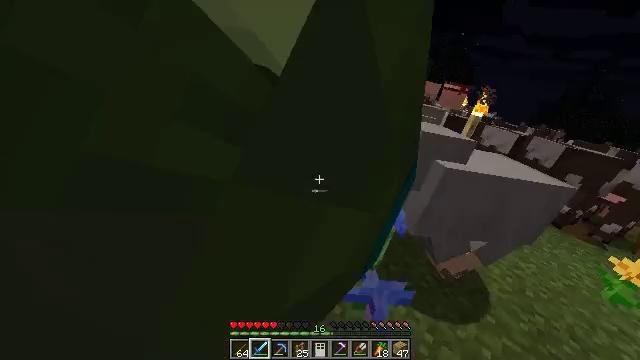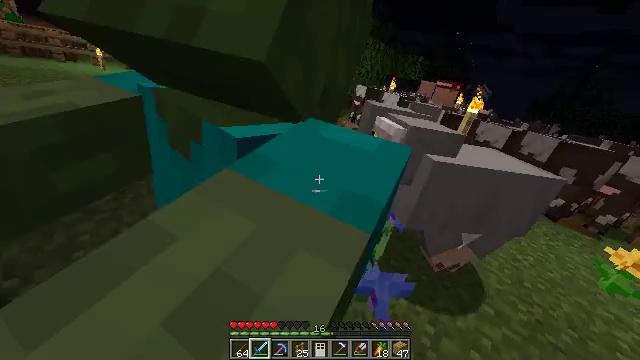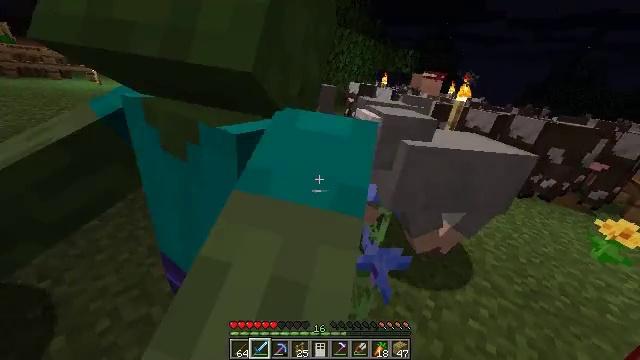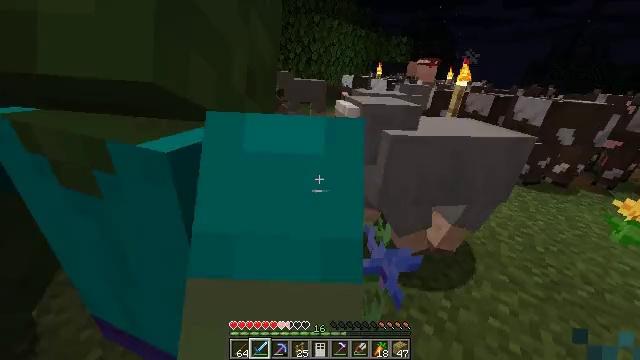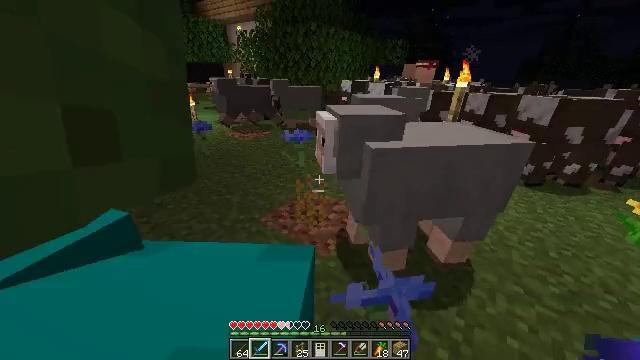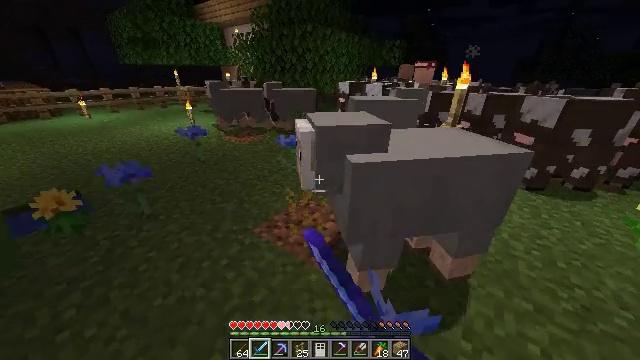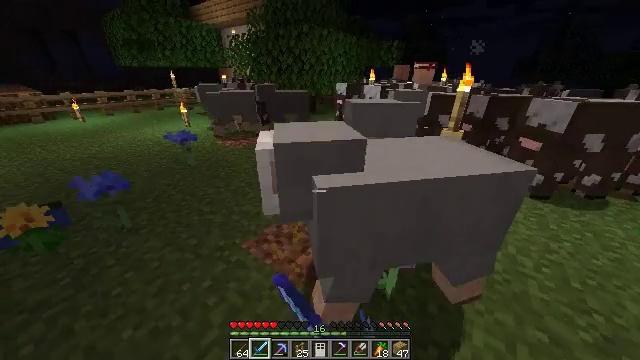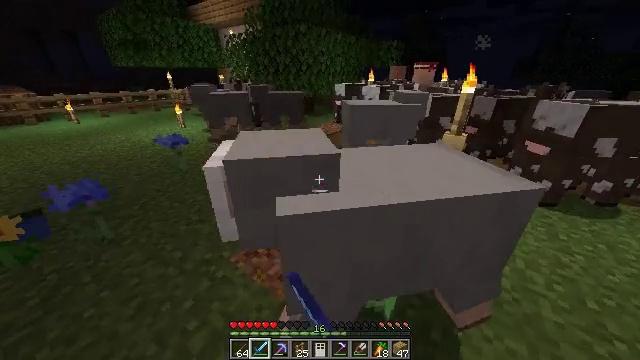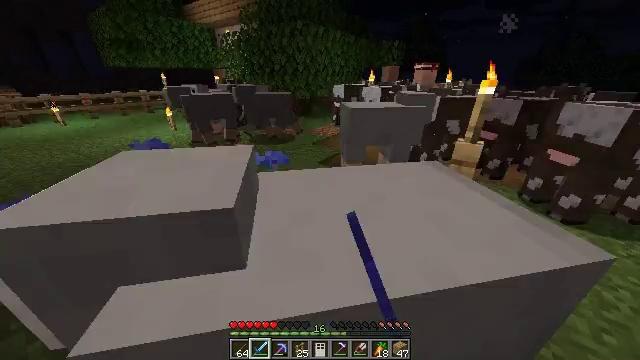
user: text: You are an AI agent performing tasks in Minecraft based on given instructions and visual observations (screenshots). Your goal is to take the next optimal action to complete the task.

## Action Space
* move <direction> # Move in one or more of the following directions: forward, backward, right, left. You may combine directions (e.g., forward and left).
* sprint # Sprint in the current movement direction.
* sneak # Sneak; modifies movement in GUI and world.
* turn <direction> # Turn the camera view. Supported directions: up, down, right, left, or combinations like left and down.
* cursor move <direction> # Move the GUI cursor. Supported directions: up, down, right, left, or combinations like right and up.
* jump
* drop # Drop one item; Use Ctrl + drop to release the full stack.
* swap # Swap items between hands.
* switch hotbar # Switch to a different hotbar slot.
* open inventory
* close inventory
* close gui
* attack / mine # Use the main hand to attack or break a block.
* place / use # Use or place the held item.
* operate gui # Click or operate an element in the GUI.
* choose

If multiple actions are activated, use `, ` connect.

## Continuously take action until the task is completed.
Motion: motion action
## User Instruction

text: Mine the dandelion from the ground.
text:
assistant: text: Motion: move forward, sprint
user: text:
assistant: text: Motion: move forward, sprint
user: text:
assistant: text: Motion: move forward, sprint
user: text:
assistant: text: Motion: move forward, sprint, turn left, attack / mine
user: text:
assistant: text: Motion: move forward, sprint, attack / mine
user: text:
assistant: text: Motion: move forward, sprint, attack / mine
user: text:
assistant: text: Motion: move forward, sprint
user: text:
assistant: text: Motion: move forward, sprint
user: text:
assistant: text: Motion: sprint, attack / mine